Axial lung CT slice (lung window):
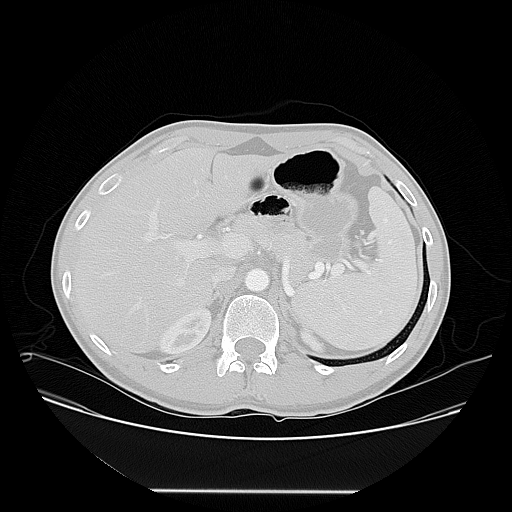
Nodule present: no